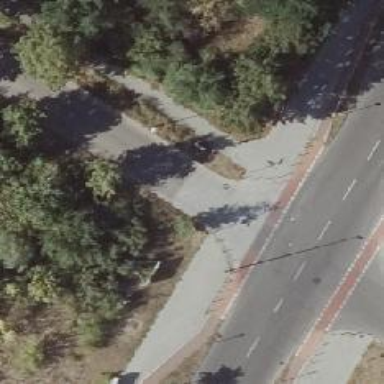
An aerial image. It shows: Uncontrolled road crossing.